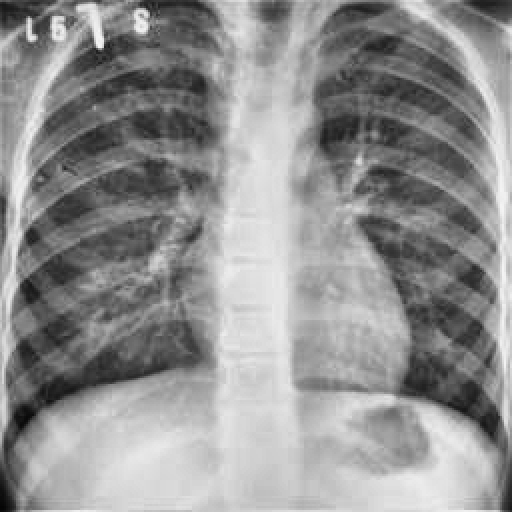
Finding: TUBERCULOSIS